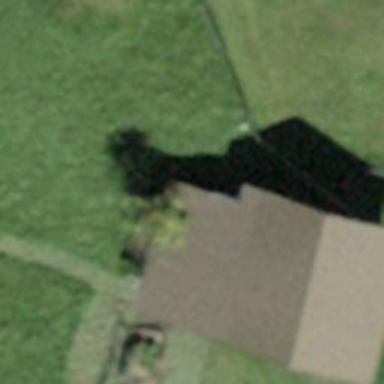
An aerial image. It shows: Rural barn.